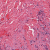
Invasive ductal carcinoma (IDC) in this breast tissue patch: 1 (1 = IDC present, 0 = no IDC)